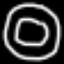
Label: donut